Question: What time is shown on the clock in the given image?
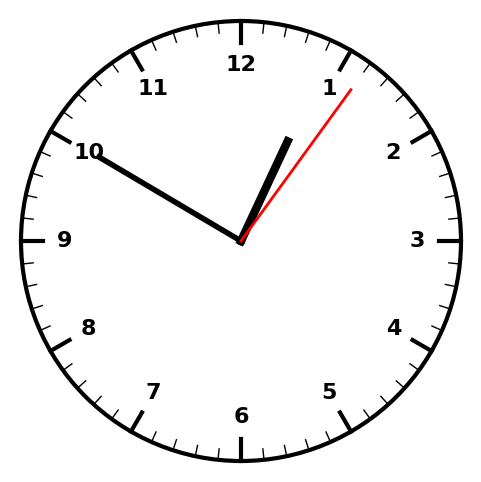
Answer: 12:50:06